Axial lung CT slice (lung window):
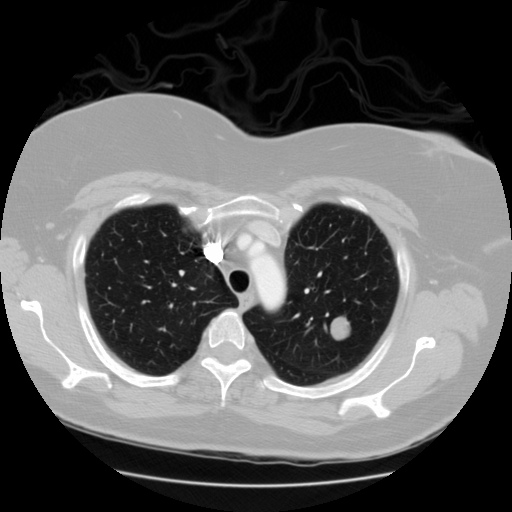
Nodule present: yes
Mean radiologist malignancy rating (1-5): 4